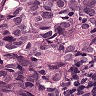
Metastatic tissue present: yes